Question: So I'm creating an app that requires for a TextBlock to have a marquee effect if its width is longer than the bounds of the page in Landscape mode. I managed to get it to marquee just fine using TranslateTransform animations, but it seems that my TextBlock's text is being cut out.
Is there a way to make it so that this behavior doesn't happen or is there a workaround?

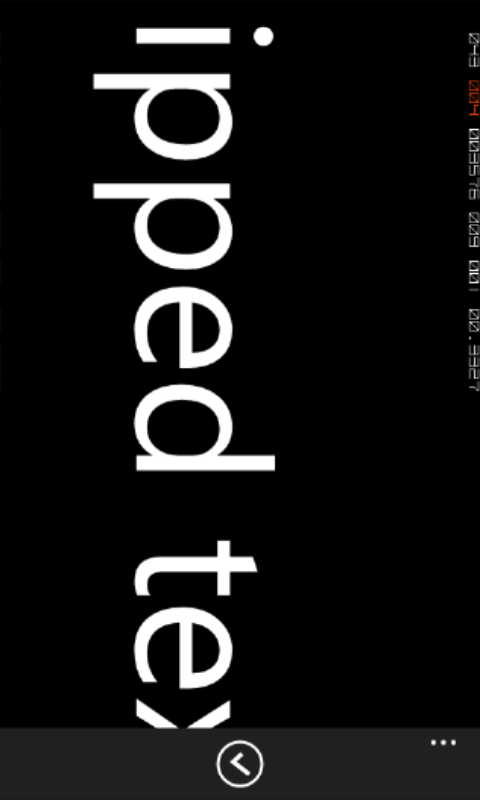
Answer: You need to wrap the 'TextBlock' in a 'Canvas' and then apply the animation. Also make sure that you set the 'TextWrapping' property to 'NoWrap' and set the width to 'Auto' so that it spans only one line.